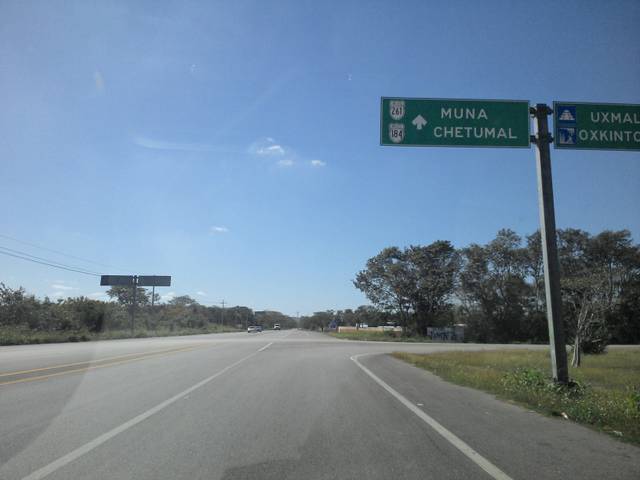
Region: Mexico
Coordinates: 20.509, -89.71